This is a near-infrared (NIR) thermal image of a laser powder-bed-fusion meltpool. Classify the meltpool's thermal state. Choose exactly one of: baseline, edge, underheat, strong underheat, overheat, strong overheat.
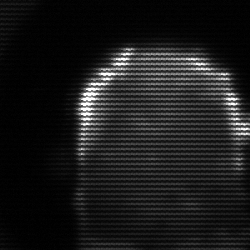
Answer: baseline